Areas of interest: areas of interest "Golf Course"
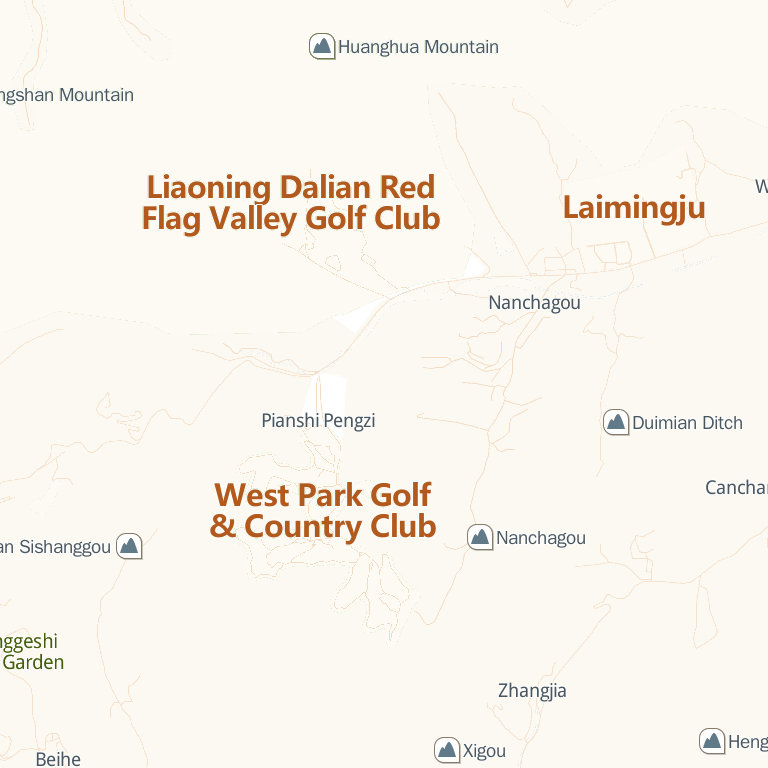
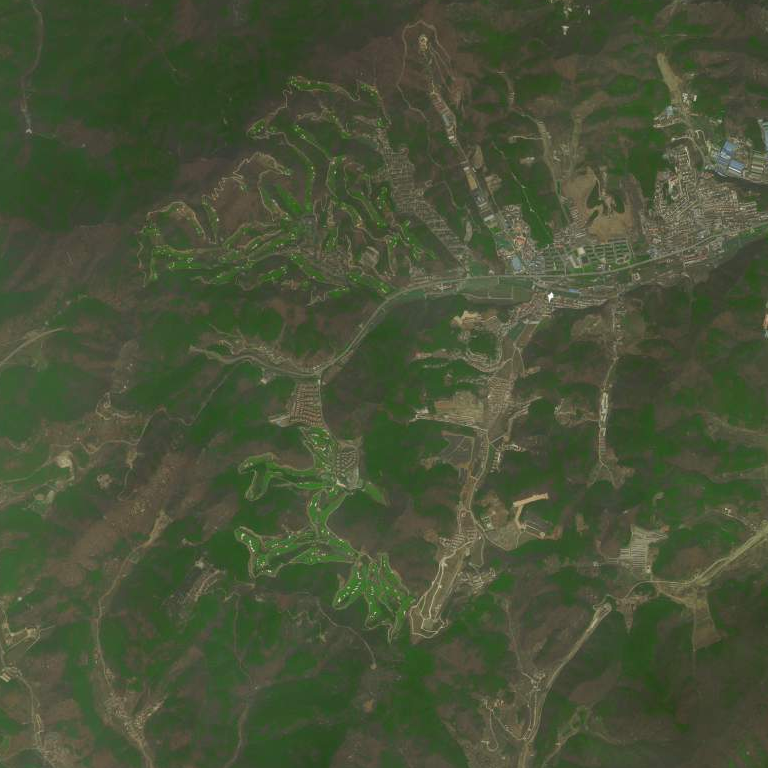